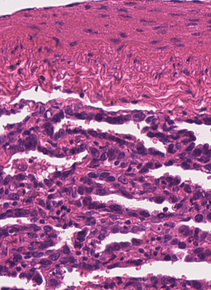
Tumor epithelial tissue: yes
Tumor-associated stroma tissue: yes
Normal tissue: no